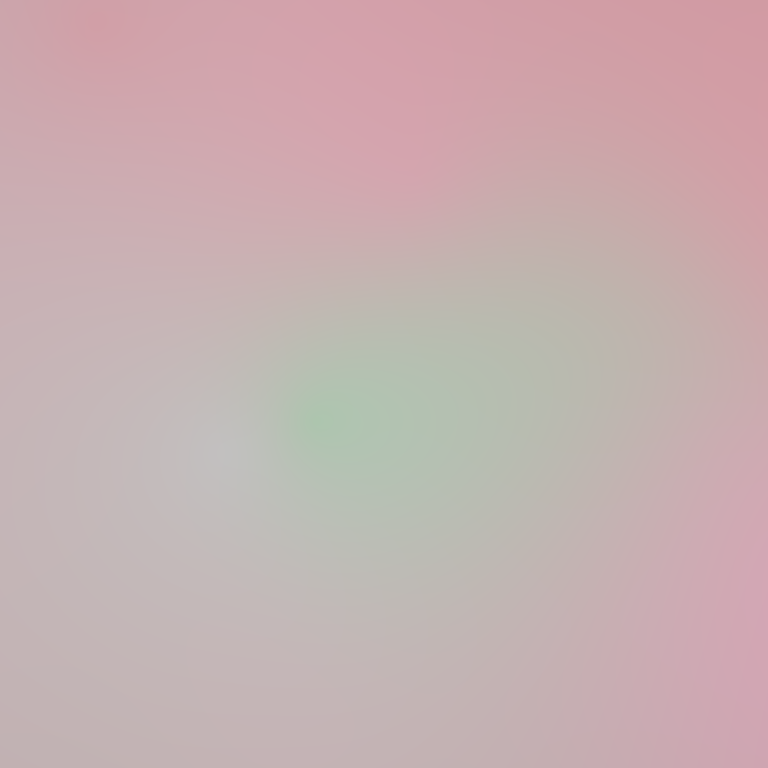
Abstract light effect, smooth gradient from soft pink to pale green, serene atmosphere, diffuse glow, no room, no furniture, no objects.